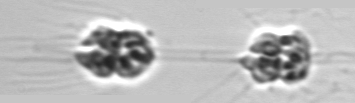
Label: Leptocylindrus_mediterraneus